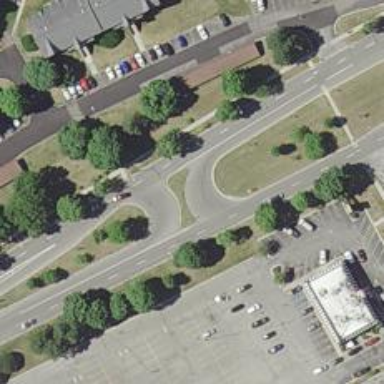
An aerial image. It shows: Tertiary link road with asphalt surface.